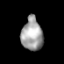
Tissue: prostate
Cell type: Epithelial cells
Senescence score: 0.2858
Nuclear area (px): 679
Mean DAPI intensity: 162.277